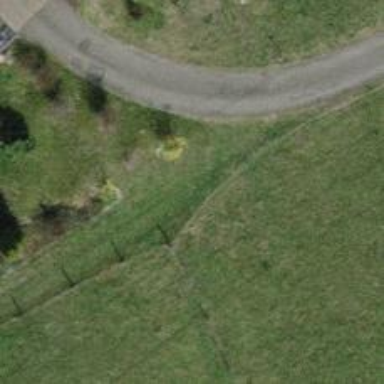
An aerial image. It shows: Path covered with grass.